Field crop: tomato
Growth stage: 1
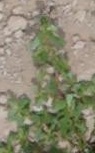
Species: portulaca